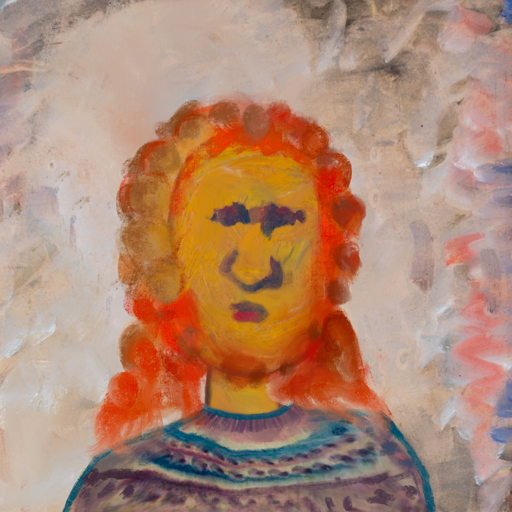
Background: Roy_Bahadur, Head And Neck Front: After_Raid, Face Front: In_The_Sun, Bust: HillGirl, Hair Front: Rupkatha, Head Accessory: Blank, Second Necklace: Blank, Necklace: Blank, Baby: Blank